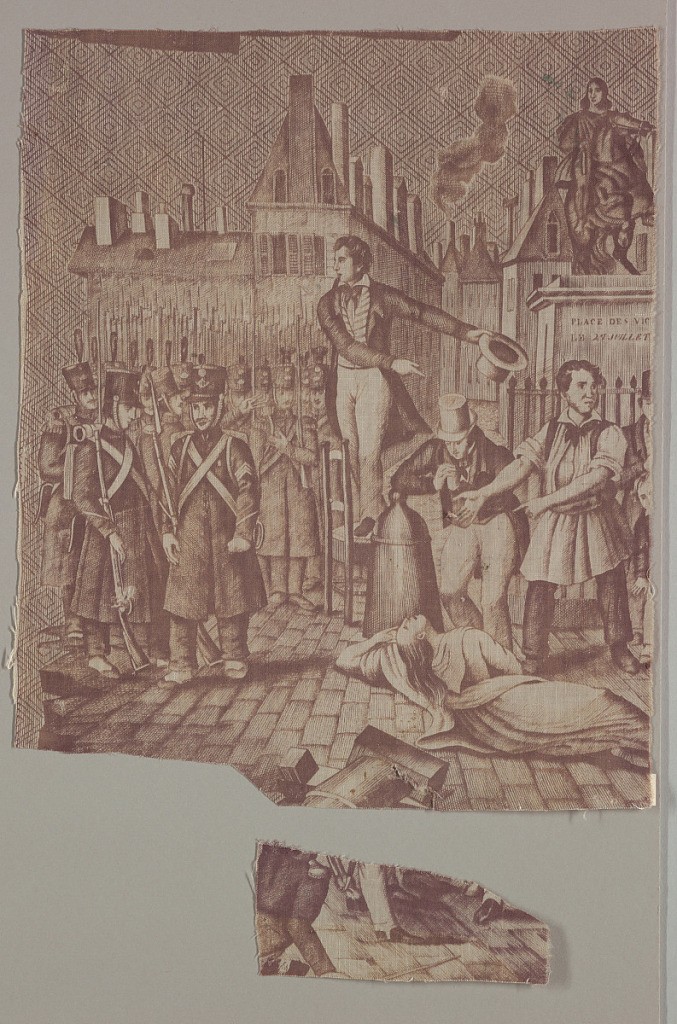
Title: Fragment
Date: mid-19th century
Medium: cotton Technique: printed on plain weave; purple
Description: Fragment shows a group of soldiers and civilians in a city street near a monument with a pedestal inscribed "Place des Victoires" and "Le 24 Juillet." In the center, a man stands on a chair gesticulating as a woman lies in the street. In purple on white.